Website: lowes
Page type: billing-address
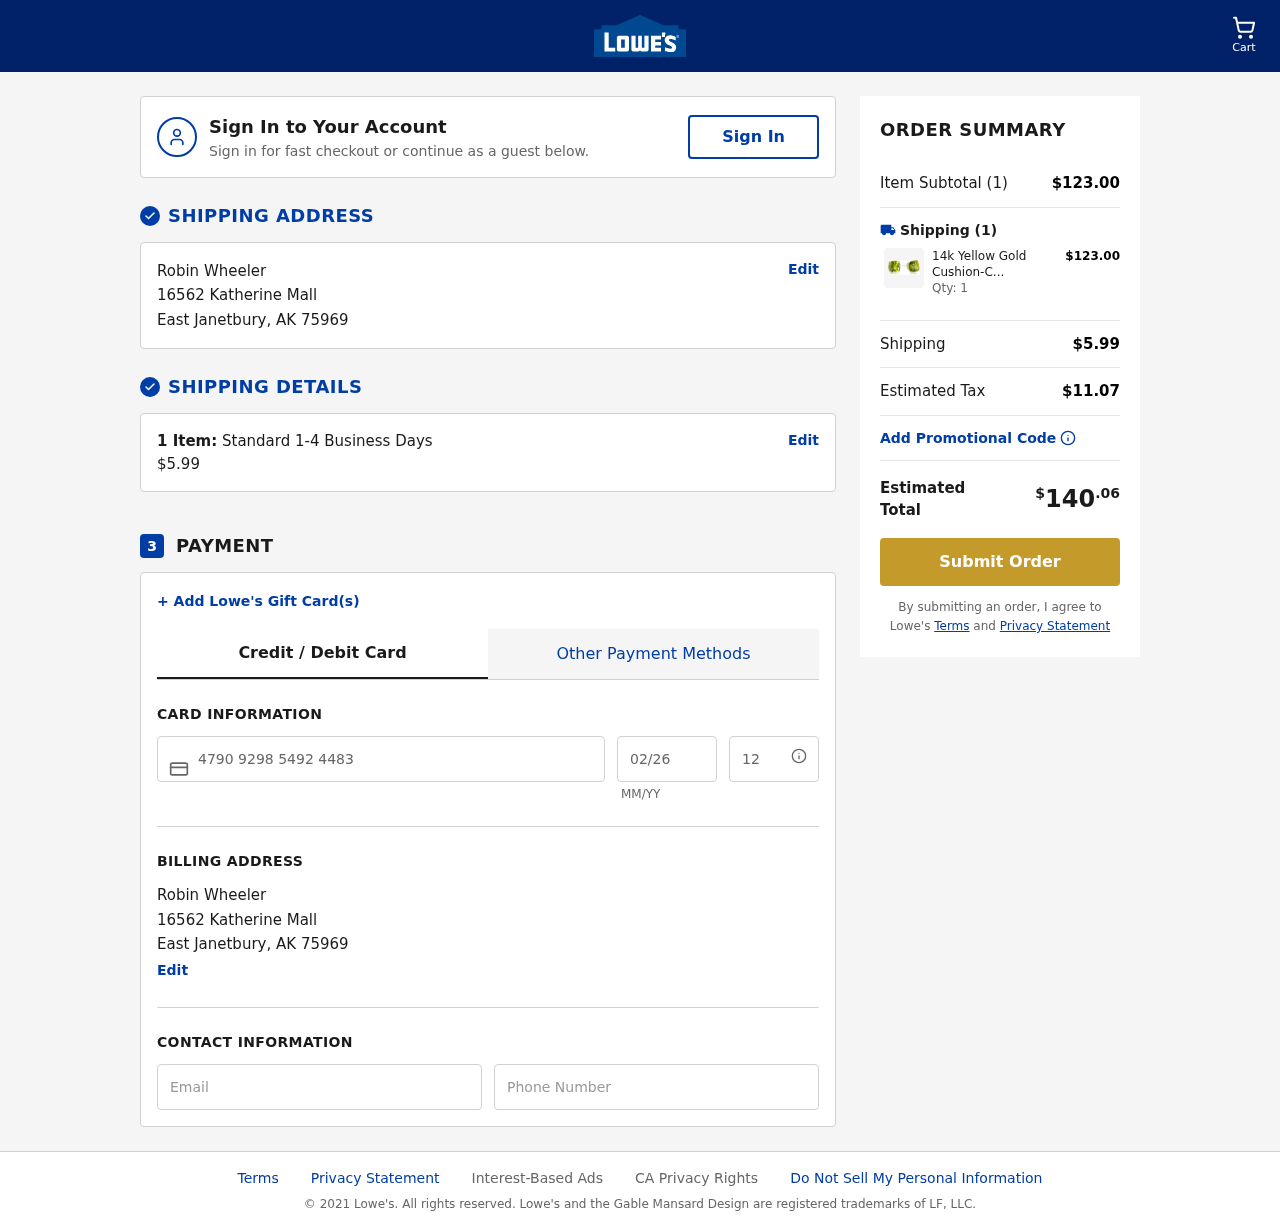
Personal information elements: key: PII_CARD_CVV
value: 126
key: PII_CARD_EXPIRY
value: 02/26
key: PII_CARD_NUMBER
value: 4790 9298 5492 4483
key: PII_CITY
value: East Janetbury
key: PII_EMAIL
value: robinwheeler@hotmail.com
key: PII_FULLNAME
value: Robin Wheeler
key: PII_PHONE
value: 6827565379
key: PII_POSTCODE
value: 75969
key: PII_STATE_ABBR
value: AK
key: PII_STREET
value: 16562 Katherine Mall
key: PII_FULLNAME2
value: Robin Wheeler
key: PII_CITY2
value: East Janetbury
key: PII_STATE_ABBR2
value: AK
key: PII_POSTCODE_FULL
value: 75969
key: PII_POSTCODE_NUMERIC
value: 75969
Product elements: key: PRODUCT1_NAME
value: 14k Yellow Gold Cushion-Cut Checkerboard Peridot Stud Earrings (8mm)
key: PRODUCT1_PRICE
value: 123
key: PRODUCT1_QUANTITY
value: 1
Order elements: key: ORDER_NUM_ITEMS
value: Cart
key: ORDER_NUM_ITEMS
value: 1 Item:
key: ORDER_NUM_ITEMS
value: Item Subtotal (1)
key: ORDER_SHIPPING_COST
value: $5.99
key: ORDER_SUBTOTAL
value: $123.00
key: ORDER_TAX
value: $11.07
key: ORDER_TOTAL
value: $140.06